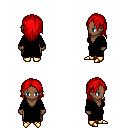
a pixel art fantasy rpg character, female body template, human, dark skin, black robe, robe skirt, red long hairstyle, gold boots, four views (front, back, left, right), 2x2 character sprite sheet, small pixel art, hard edges, no anti-aliasing